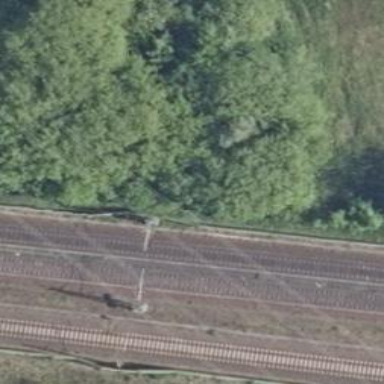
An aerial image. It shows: Milestone along the railway track with catenary mast.